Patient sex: M
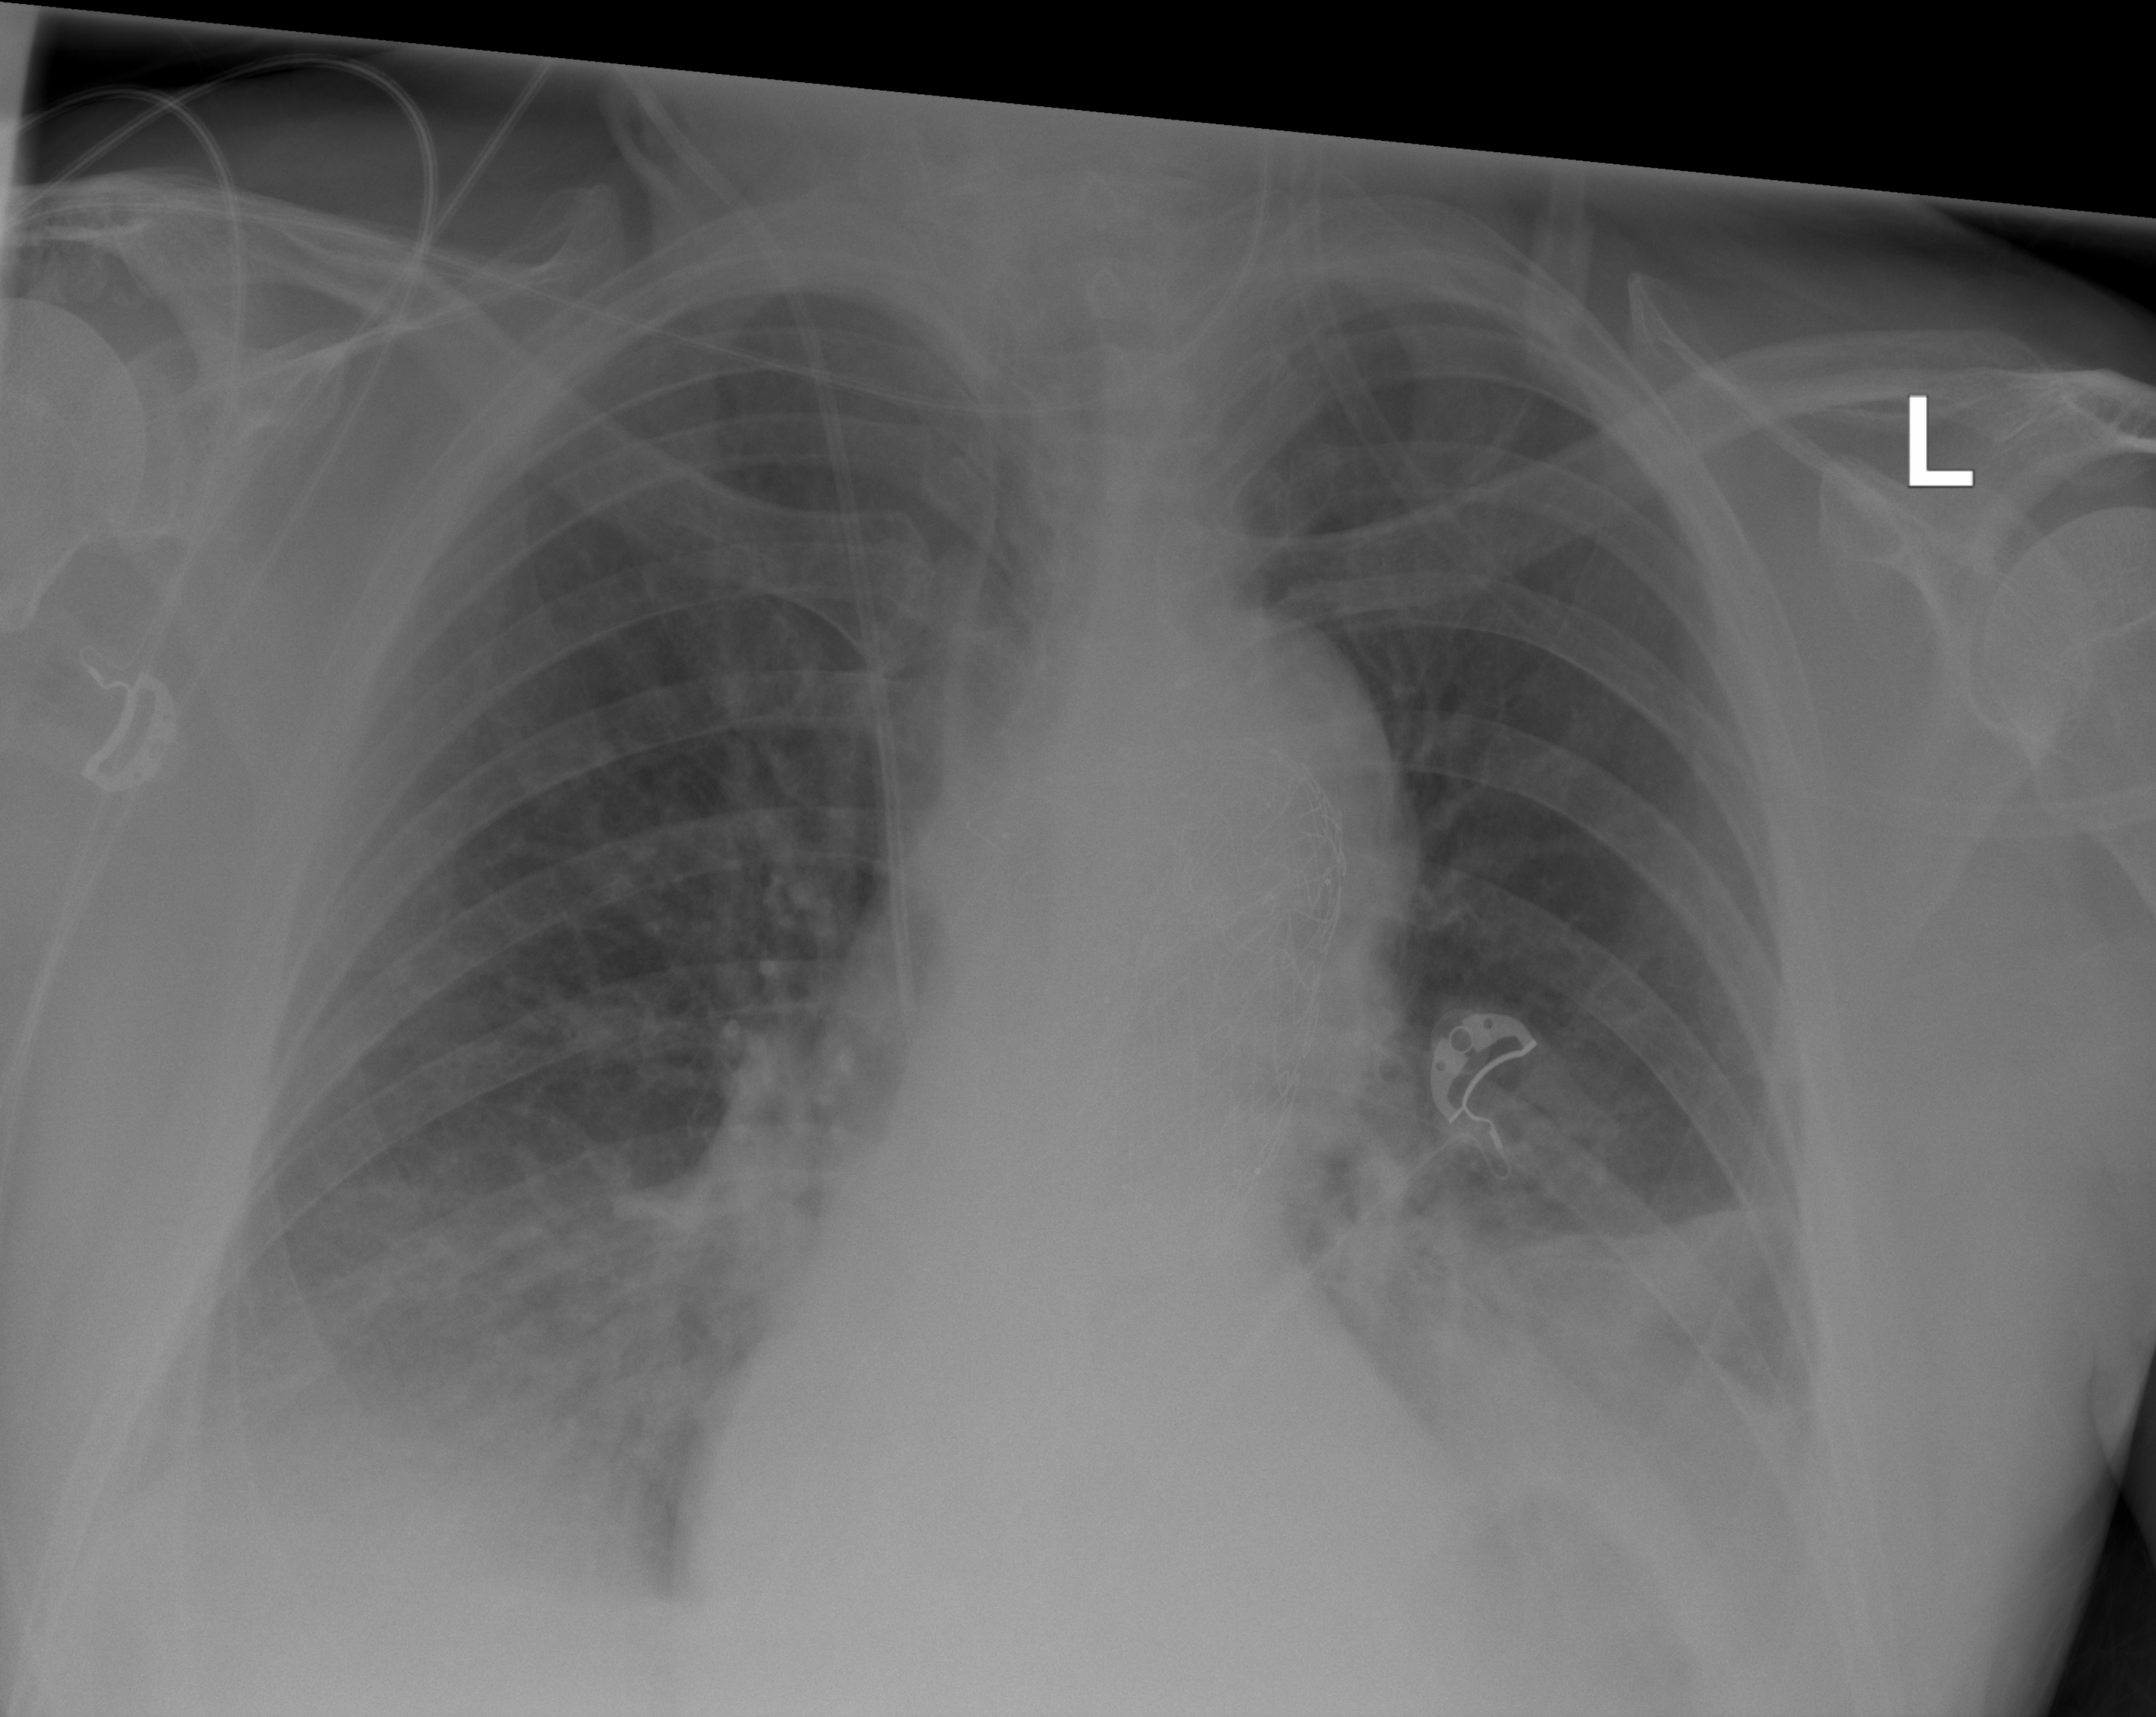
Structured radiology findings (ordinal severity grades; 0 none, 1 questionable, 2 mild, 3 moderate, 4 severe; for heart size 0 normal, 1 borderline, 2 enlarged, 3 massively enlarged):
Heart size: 0
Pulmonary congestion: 0
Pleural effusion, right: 2
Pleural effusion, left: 2
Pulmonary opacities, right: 0
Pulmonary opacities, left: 0
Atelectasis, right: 2
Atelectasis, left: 2